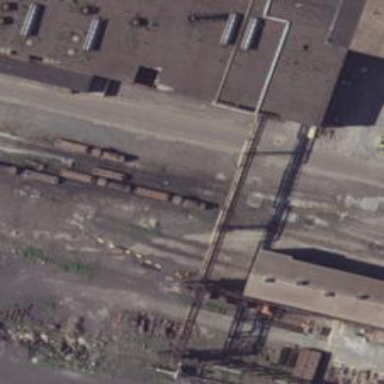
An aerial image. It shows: Rail spur service.